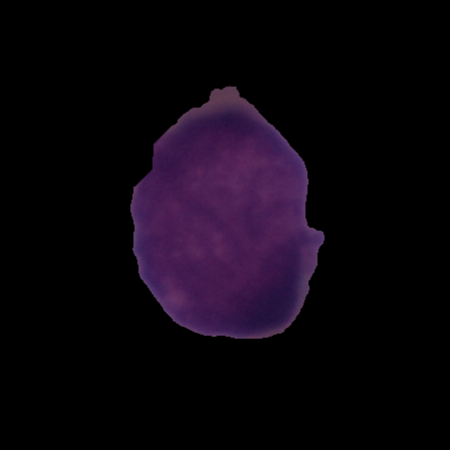
Label: cancer